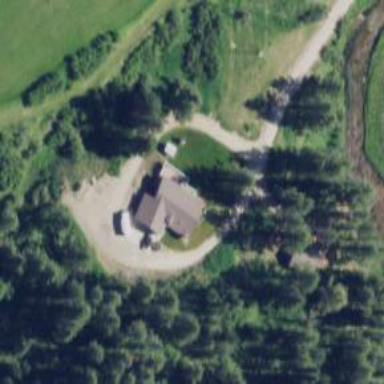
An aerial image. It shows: Unpaved driveway serving as service road.